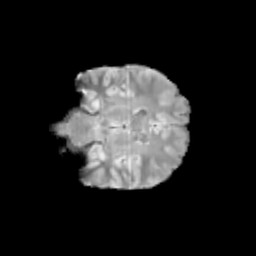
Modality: T2w
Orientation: coronal
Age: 11
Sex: female
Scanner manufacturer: siemens
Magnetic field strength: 3 T
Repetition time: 3.8 s
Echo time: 0.07 s